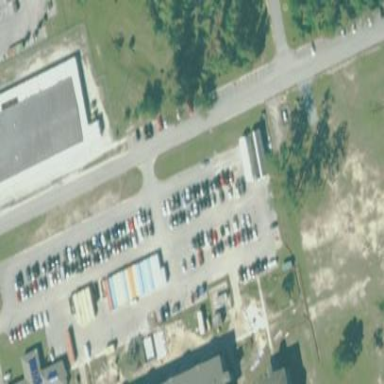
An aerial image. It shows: Parking area with surface.